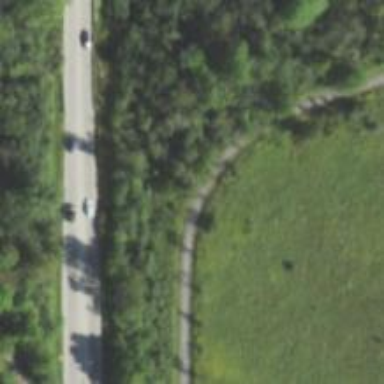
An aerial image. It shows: Asphalt cycleway with excellent trail visibility.